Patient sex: M
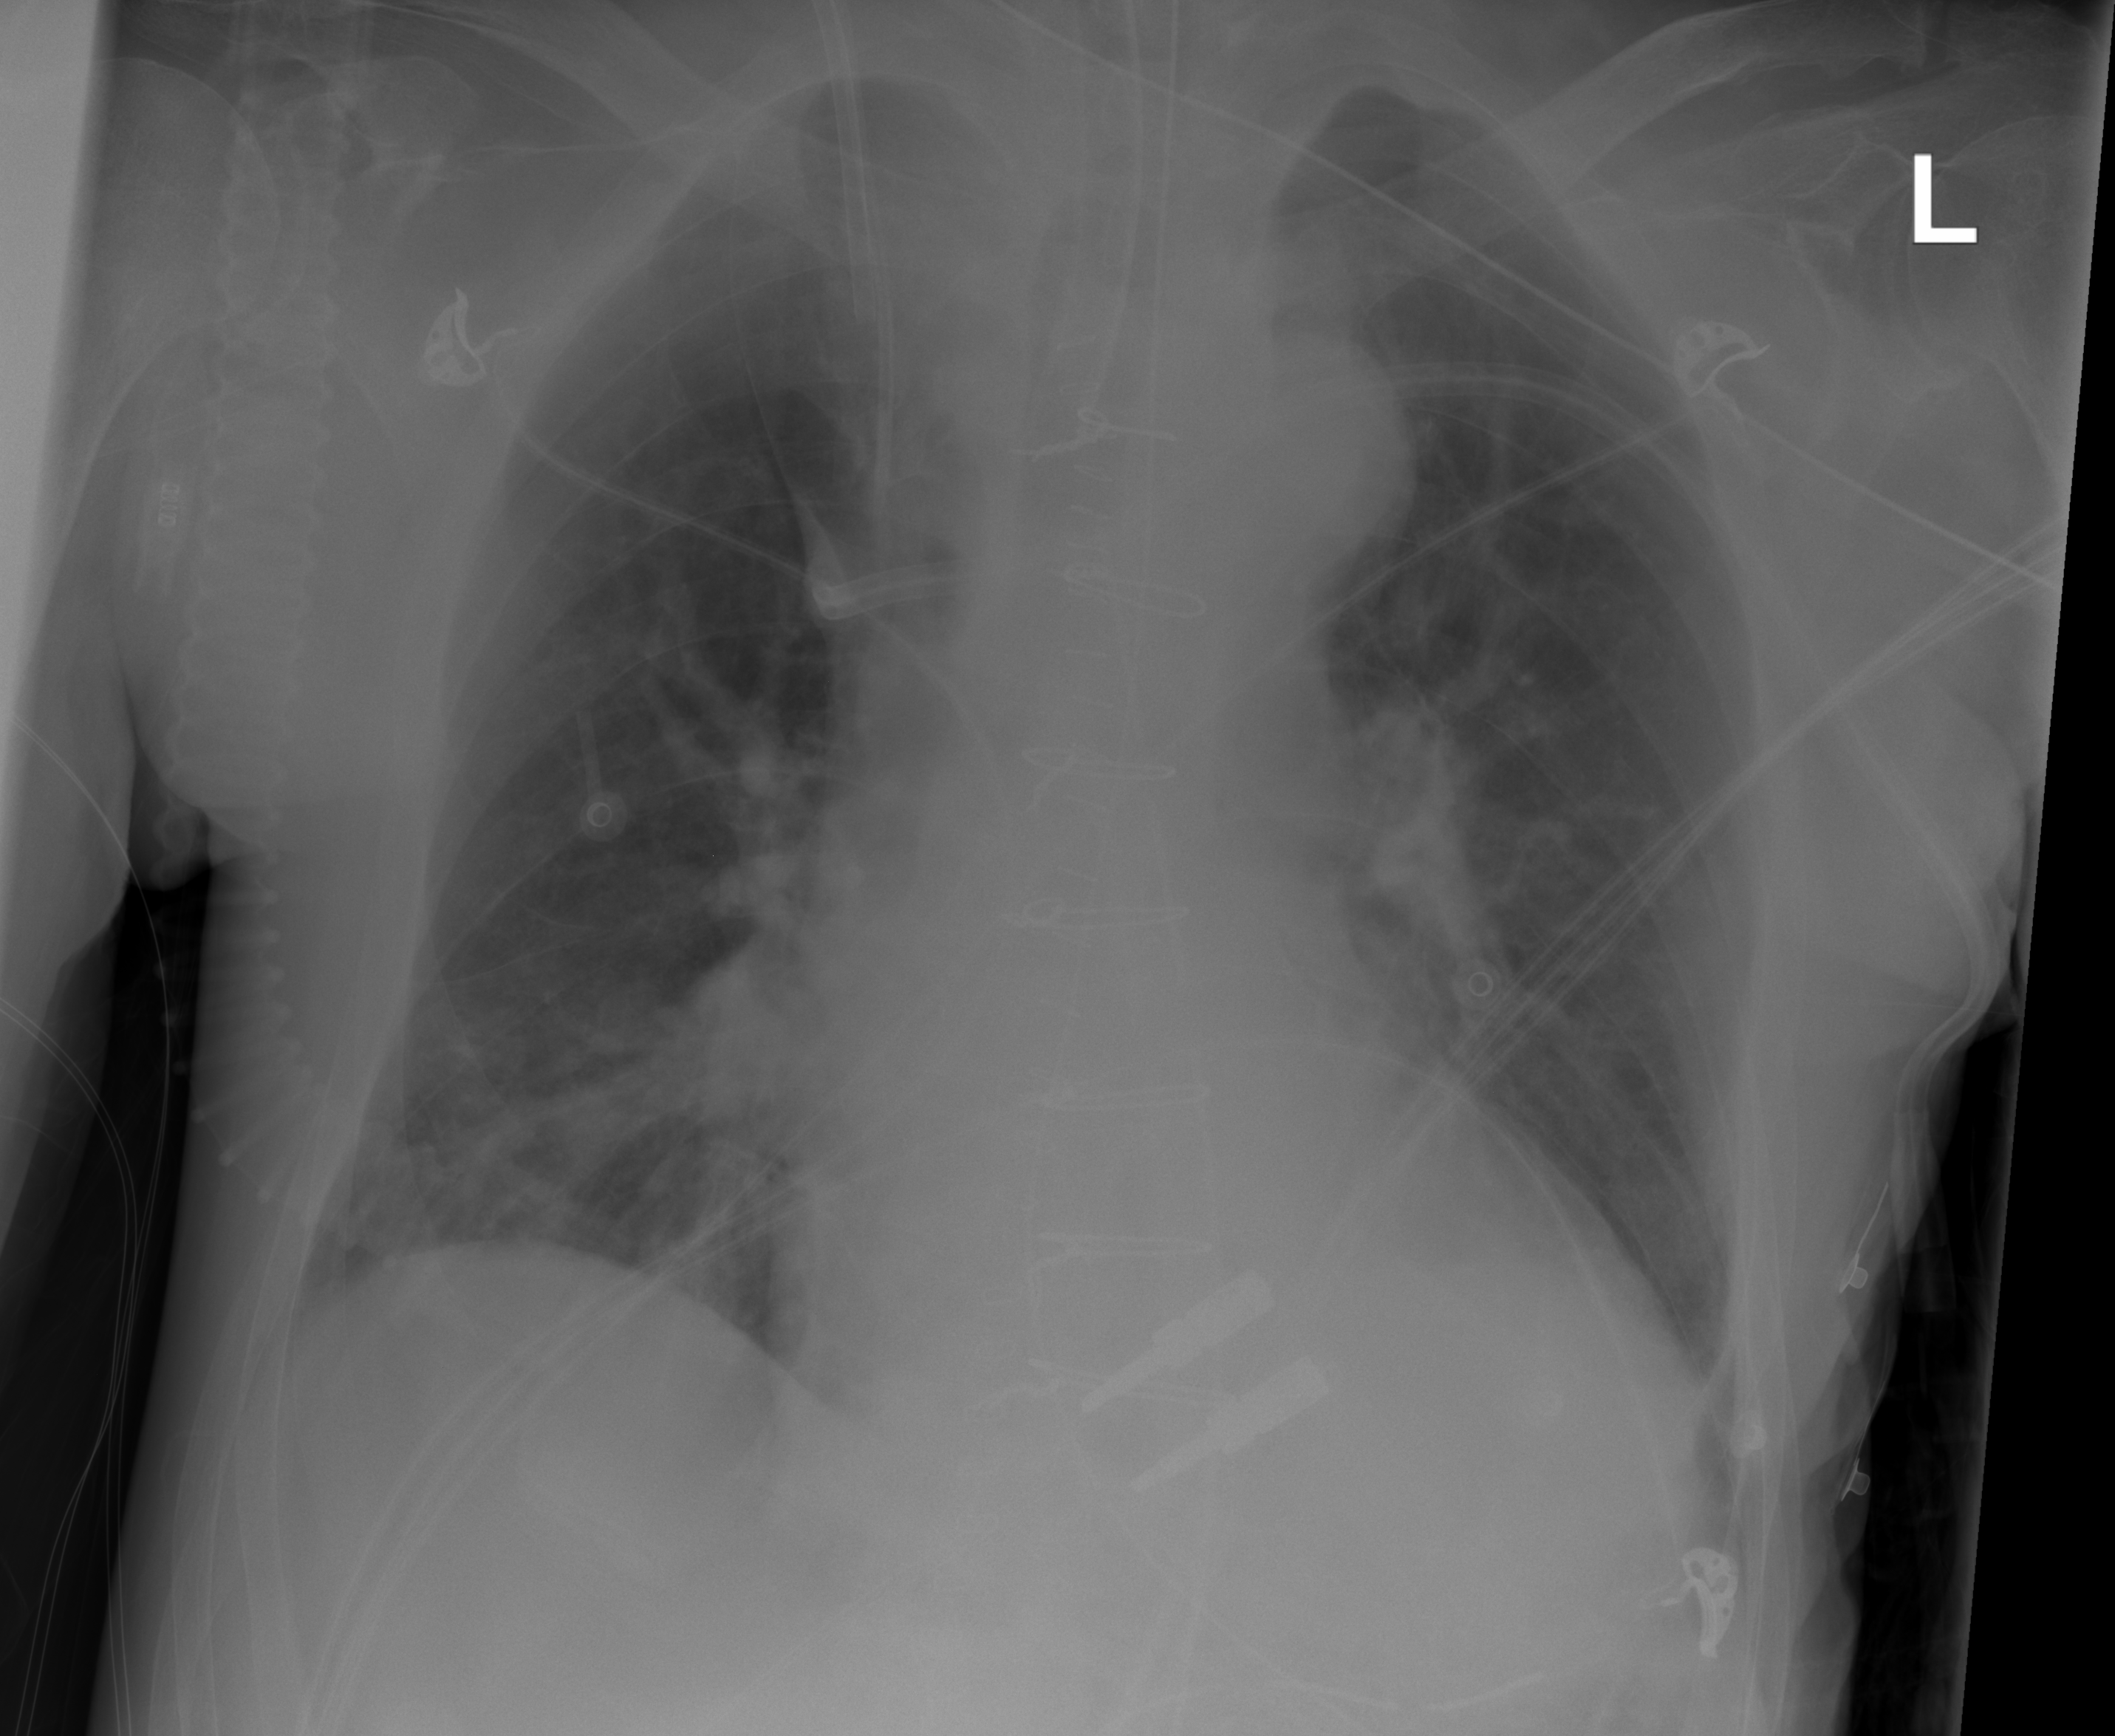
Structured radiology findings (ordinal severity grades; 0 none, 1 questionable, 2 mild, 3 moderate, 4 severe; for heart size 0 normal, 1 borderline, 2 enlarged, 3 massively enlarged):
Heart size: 2
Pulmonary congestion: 2
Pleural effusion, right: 0
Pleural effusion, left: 1
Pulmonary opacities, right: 0
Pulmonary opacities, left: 0
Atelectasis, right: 0
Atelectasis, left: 2